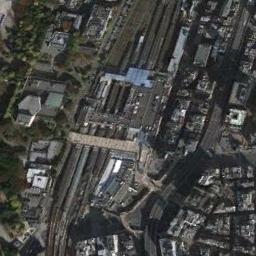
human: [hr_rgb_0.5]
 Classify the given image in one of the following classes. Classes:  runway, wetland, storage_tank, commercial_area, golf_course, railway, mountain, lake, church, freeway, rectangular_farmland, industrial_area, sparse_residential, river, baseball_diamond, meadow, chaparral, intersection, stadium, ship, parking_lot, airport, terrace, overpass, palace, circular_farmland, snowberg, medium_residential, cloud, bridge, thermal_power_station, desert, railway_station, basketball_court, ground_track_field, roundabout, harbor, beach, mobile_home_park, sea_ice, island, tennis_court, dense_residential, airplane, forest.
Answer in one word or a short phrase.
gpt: railway_station